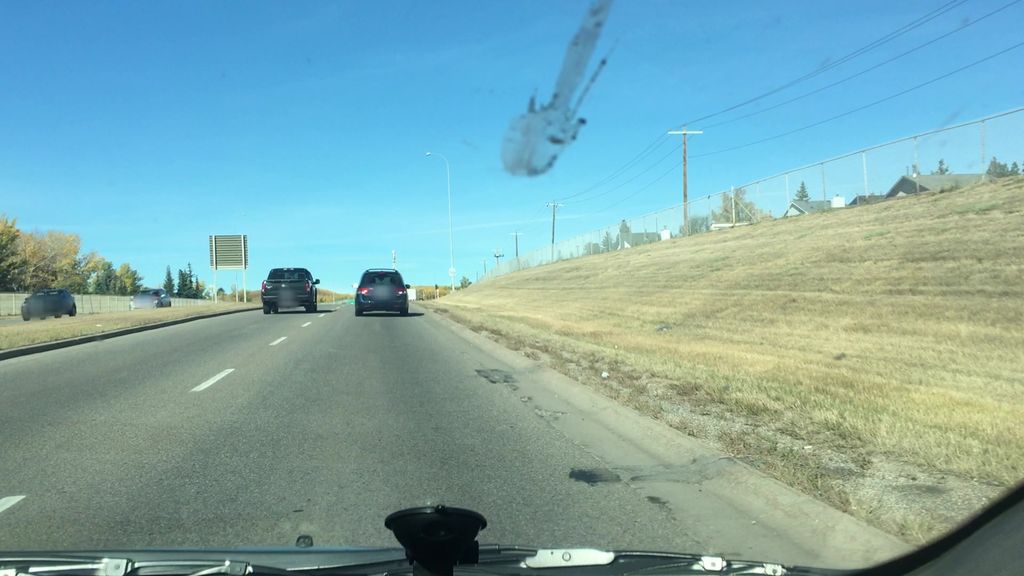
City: calgary